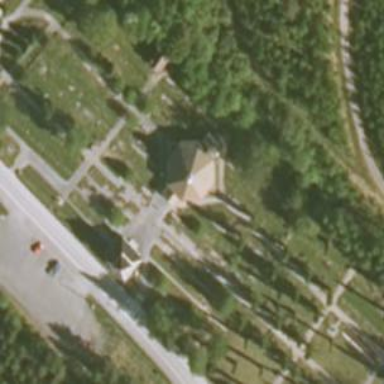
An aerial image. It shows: Cemetery.